Field crop: maize
Growth stage: 2
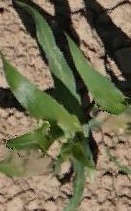
Species: maize